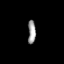
Tissue: prostate
Cell type: B cells
Senescence score: 0.6901
Nuclear area (px): 177
Mean DAPI intensity: 157.09